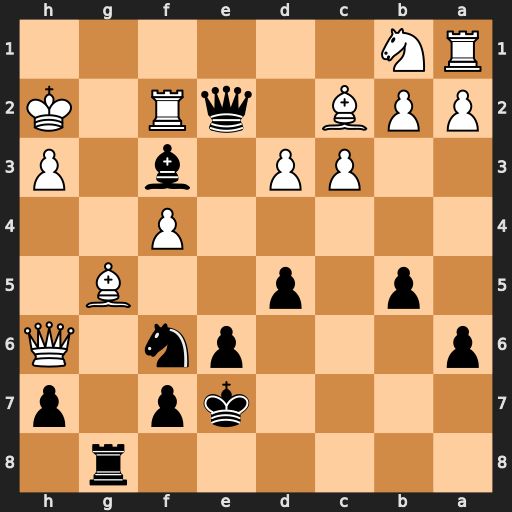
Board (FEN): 6r1/4kp1p/p3pn1Q/1p1p2B1/5P2/2PP1b1P/PPB1qR1K/RN6
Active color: b
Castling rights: -
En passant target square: -
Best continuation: Qxf2#